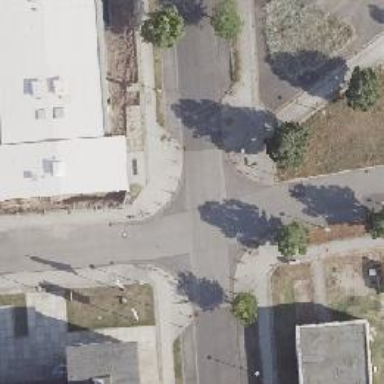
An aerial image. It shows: Unmarked road crossing.